Aerial crown-view tile of a tropical tree (Barro Colorado Island, Panama), acquired 20240918:
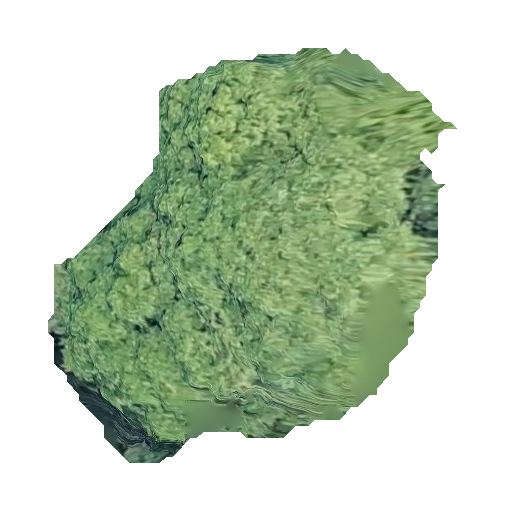
Species: Prioria copaifera
GBIF accepted scientific name: Prioria copaifera
Crown area: 179.582 m²